Current action and preconditions to check: trajectory_clear

Your task: For each precondition in the list above, predict whether it will hold at this action.

Consider the current scene as observed from the mobile robot's camera, and analyze the predicted future states of all dynamic agents (e.g., people, animals, vehicles, or any moving entities) within the NEXT SECOND.

IMPORTANT: Only answer "very likely" if you are absolutely certain—based on strong, clear evidence—that a dynamic agent will violate the precondition in the predicted future state. Do NOT answer "very likely" for unlikely, ambiguous, or low-probability risks.

Ask yourself for each precondition: Is there a high probability, with clear and convincing evidence, that the predicted future states of any dynamic agent will interfere with the predicted future state of the currently executing action within the NEXT SECOND, causing that precondition to fail?

Assess the risk level based on these predictions. Use "likely" or "very likely" if motions create a clear risk of interference.

Use "neutral" or "improbable" if agents are nearby but their predicted paths are clearly diverging or non-conflicting.

Failure Risk Categories: "very improbable", "improbable", "neutral", "likely", "very likely"

Answer Format: Output ONLY the probability_of_failure value from these categories: "very improbable", "improbable", "neutral", "likely", "very likely"

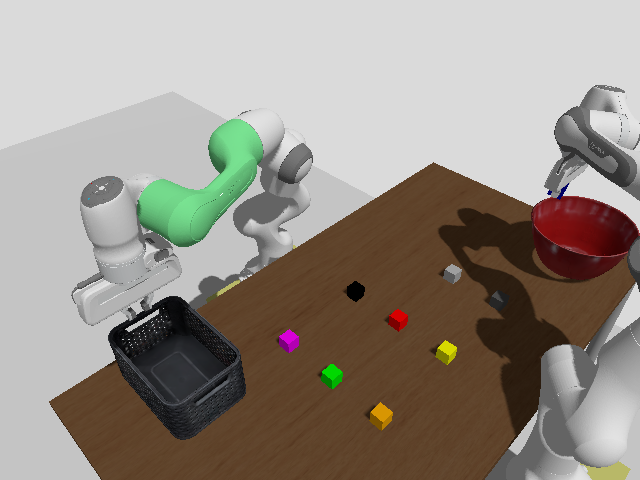

Answer: very improbable